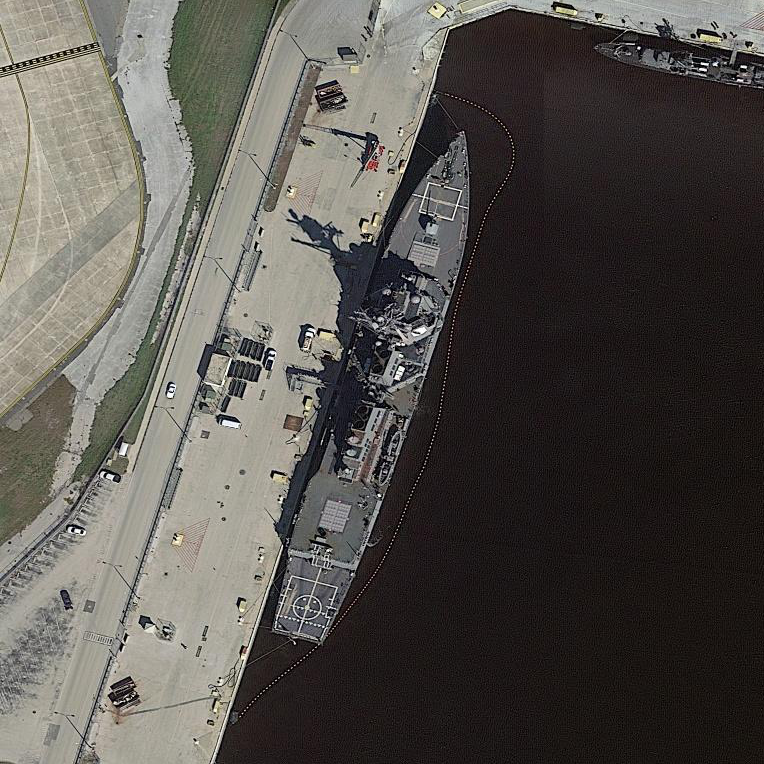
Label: destroyer